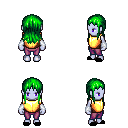
a pixel art fantasy rpg character, female body template, dark elf, purple skin, gold chest armor, magenta pants, green unkempt hairstyle, white cloth bracers, black slippers, four views (front, back, left, right), 2x2 character sprite sheet, small pixel art, hard edges, no anti-aliasing